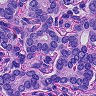
Metastatic tissue present: yes